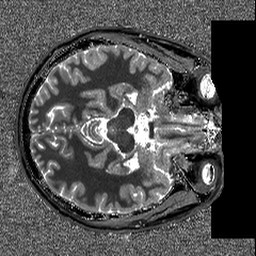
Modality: T1map
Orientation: axial
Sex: male